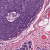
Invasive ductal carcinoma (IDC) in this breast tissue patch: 0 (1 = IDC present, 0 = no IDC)